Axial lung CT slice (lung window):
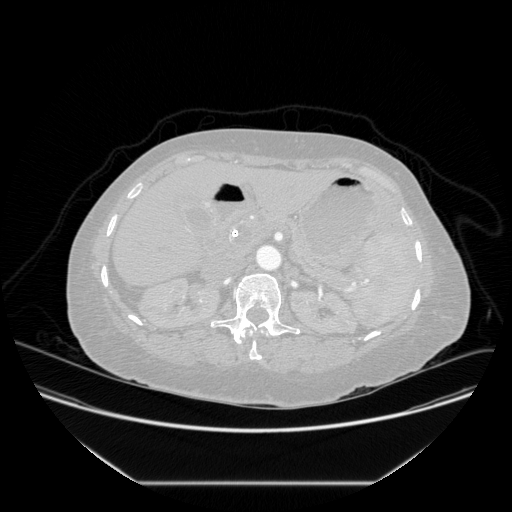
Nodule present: no